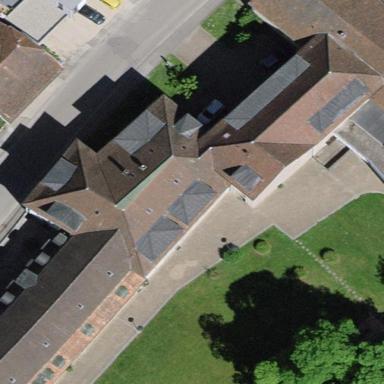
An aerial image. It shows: School building.